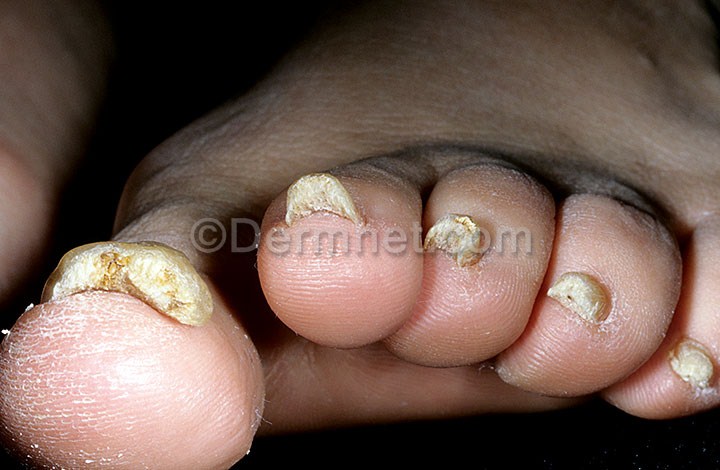
Disease: Nail Fungus and other Nail Disease